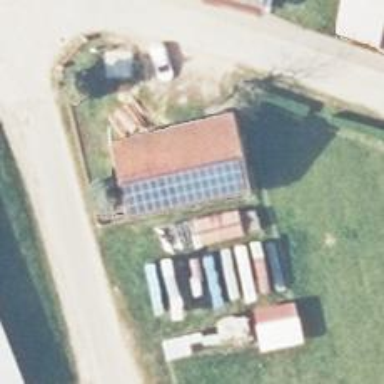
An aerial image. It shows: Solar photovoltaic panel generator producing electricity in small installation.